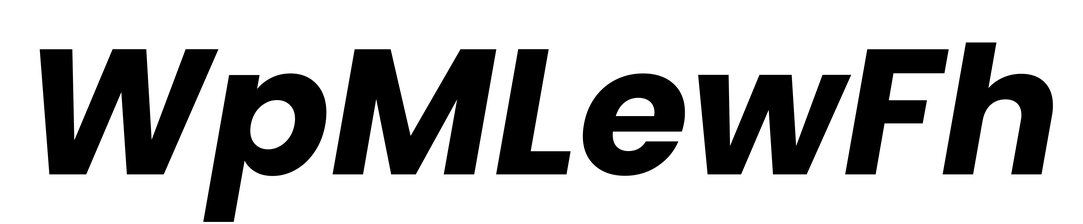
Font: Poppins-BoldItalic